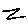
Label: zigzag